Brain MRI, modality: ceT1
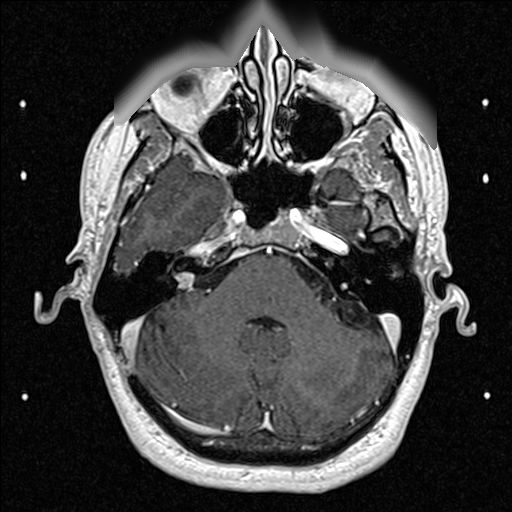